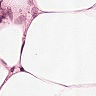
Metastatic tissue present: no